Field crop: tomato
Growth stage: 1
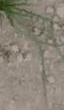
Species: cyperus